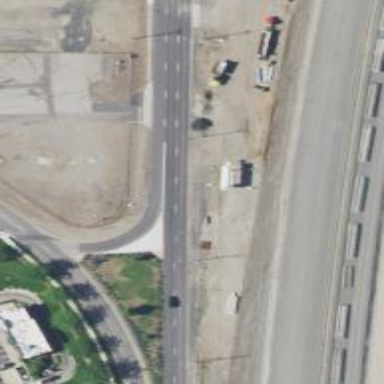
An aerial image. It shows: Primary link road with asphalt surface.